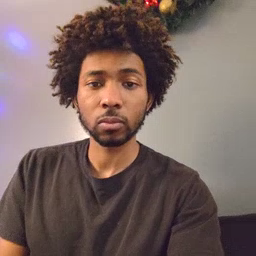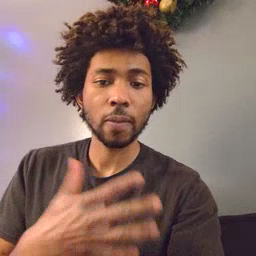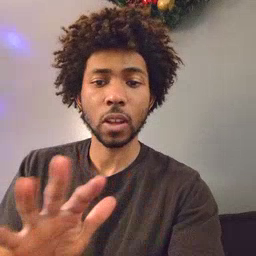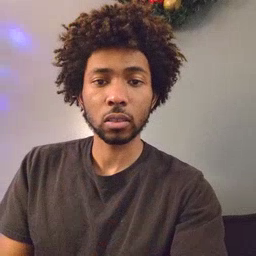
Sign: finish